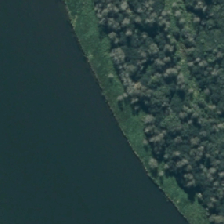
Land cover: deciduous_hardwood